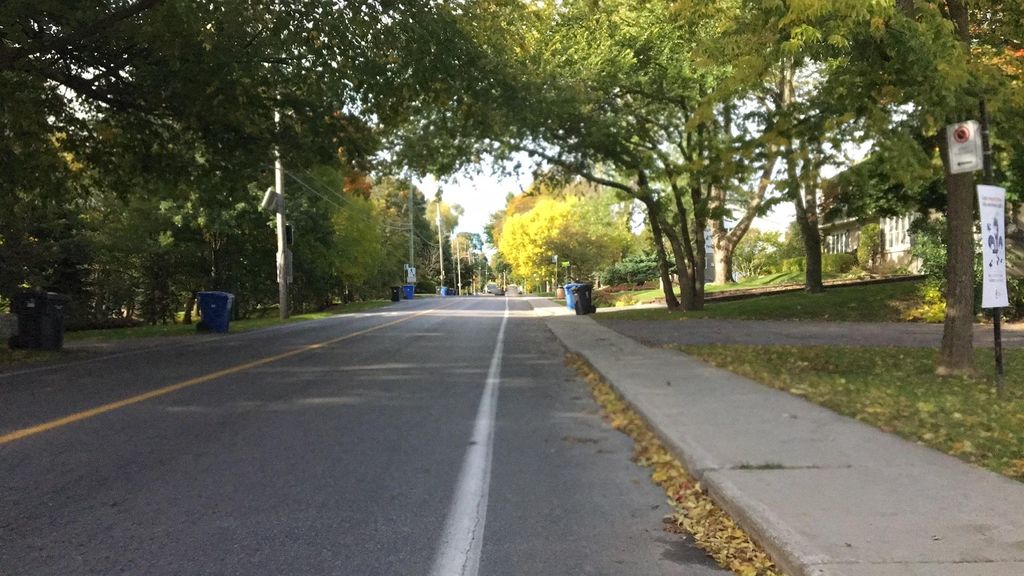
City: montreal